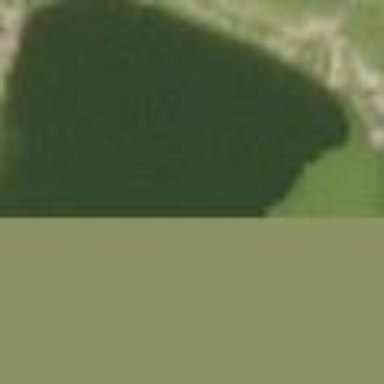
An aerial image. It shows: Lake with natural water.